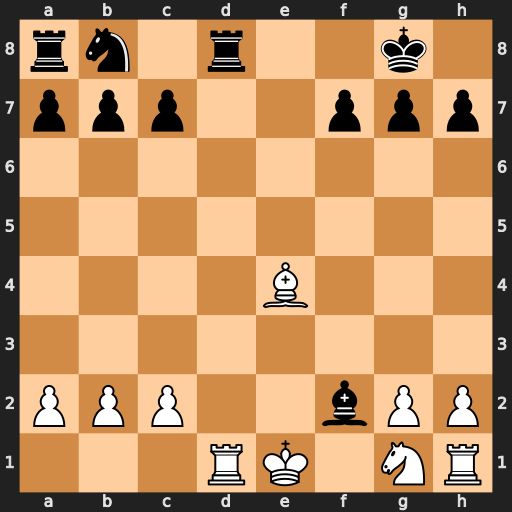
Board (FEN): rn1r2k1/ppp2ppp/8/8/4B3/8/PPP2bPP/3RK1NR
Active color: w
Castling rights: K
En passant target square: -
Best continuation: Kxf2 Rxd1 Bxb7